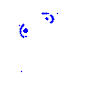
Particle: electron